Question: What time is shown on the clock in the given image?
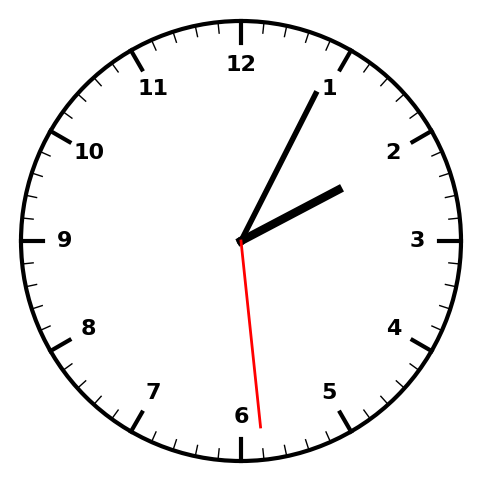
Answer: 02:04:29